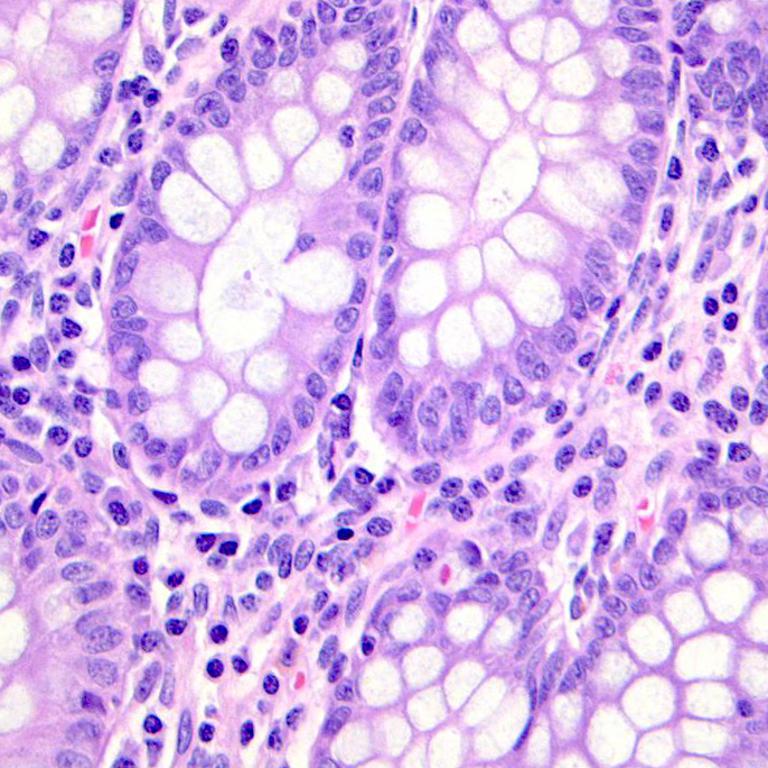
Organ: colon
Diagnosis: benign